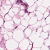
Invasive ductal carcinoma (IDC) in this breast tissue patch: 0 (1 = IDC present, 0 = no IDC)